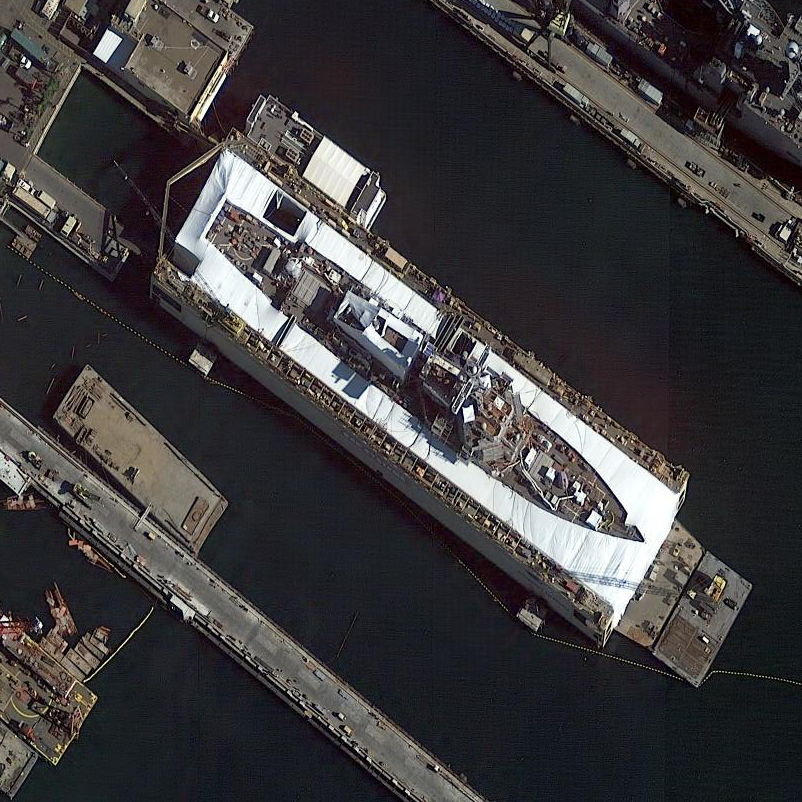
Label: destroyer